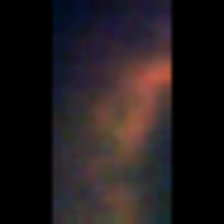
Taxon: Unknown_full_image
Group: Unknown